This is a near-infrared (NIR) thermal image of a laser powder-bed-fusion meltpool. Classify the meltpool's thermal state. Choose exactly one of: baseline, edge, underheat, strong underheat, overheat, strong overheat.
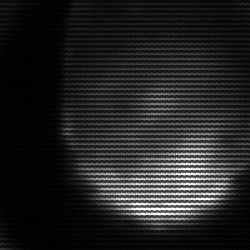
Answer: edge